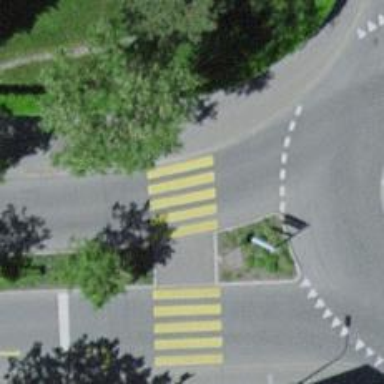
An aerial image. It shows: Uncontrolled zebra crossing on the road.